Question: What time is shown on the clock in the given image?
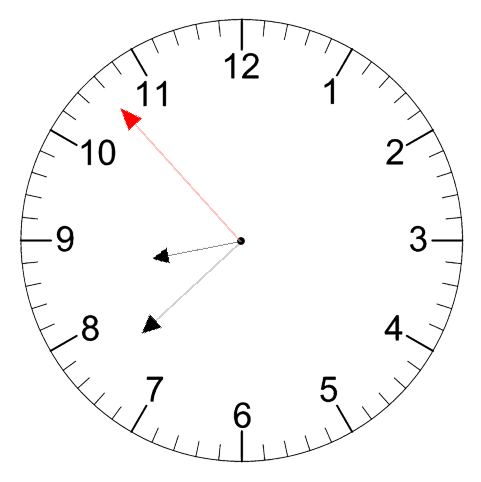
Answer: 08:37:53